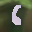
Label: 6